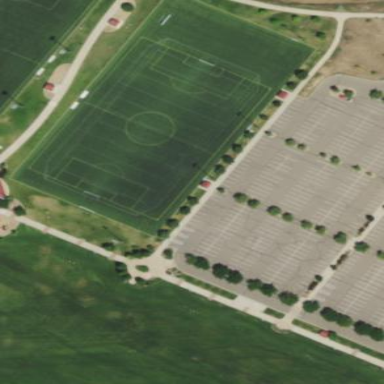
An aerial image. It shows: Soccer pitch for leisure land activities.